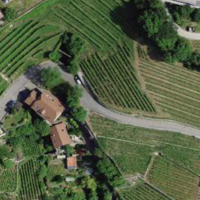
EUNIS habitat code: 57
Species observed at this site:
Corvus corone
Linaria cannabina
Chloris chloris
Emberiza cirlus
Corvus frugilegus
Medicago sativa
Passer domesticus
Buteo buteo
Jynx torquilla
Circaetus gallicus
Sylvia atricapilla
Carduelis carduelis
Columba palumbus
Turdus merula
Phalacrocorax carbo
Pernis apivorus
Larus michahellis
Cygnus olor
Parus major
Hirundo rustica
Milvus migrans
Milvus milvus
Aquila chrysaetos
Phoenicurus ochruros
Columba livia
Falco tinnunculus